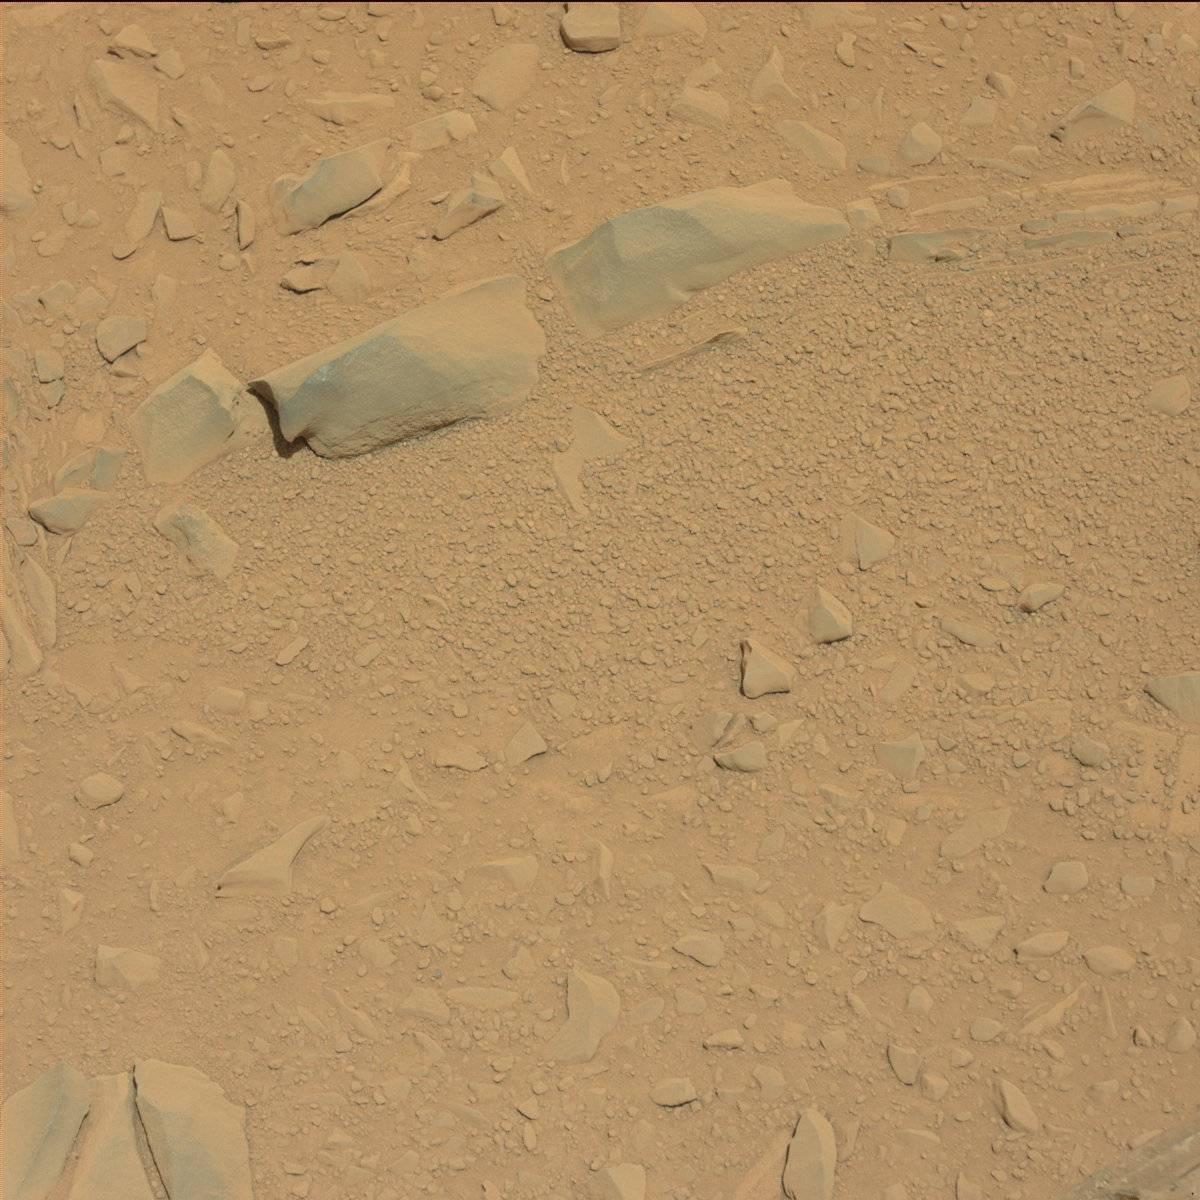
Terrain classes present: Bedrock, Sand / Soil